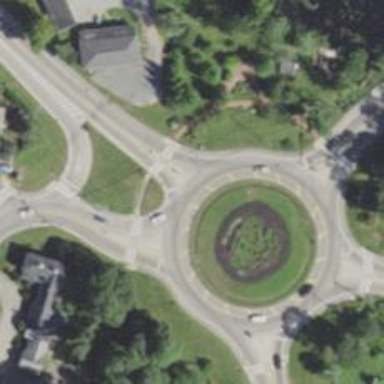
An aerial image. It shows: Roundabout on primary highway.